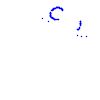
Particle: kaon